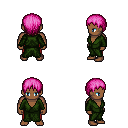
a pixel art fantasy rpg character, male body template, human, dark skin, green robe, red pants, pink plain hairstyle, four views (front, back, left, right), 2x2 character sprite sheet, small pixel art, hard edges, no anti-aliasing